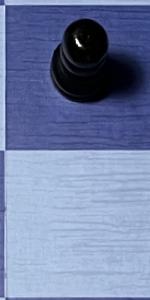
Label: Empty